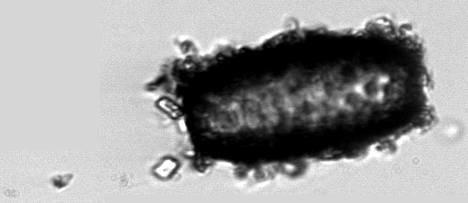
Label: Thalassiosira_TAG_external_detritus